Question: Hey i want to fetch the token amount how do I do that? I have reached this point but want to hold just the value
used this till here 'console.log("Signature: ",hash.meta.postTokenBalances);'
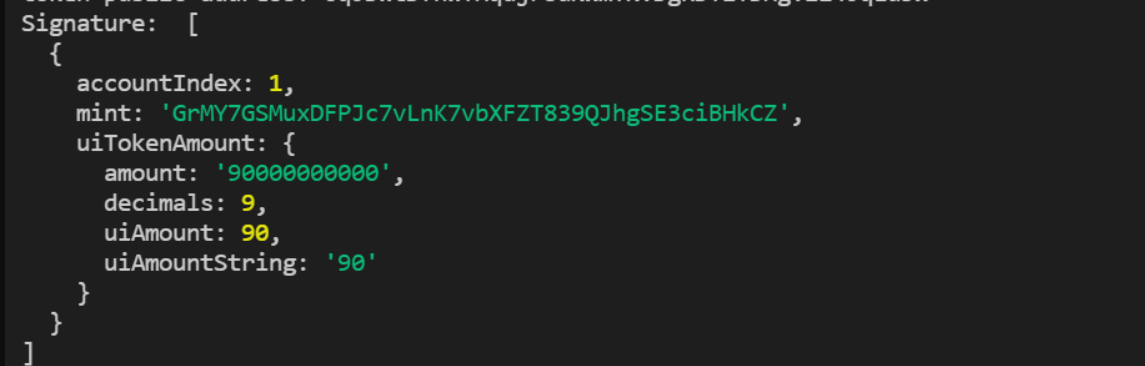
Answer: It's up to you what you need. Let's use SOL as an example, which as 9 decimal places, such that '1 SOL = 1_000_000_000 lamports'
- 'amount''90_000_000_000'- 'uiAmountString''90.000000000'
If you need to do calculations, you should hold on to 'amount' to do the math, and 'decimals' to display it. If you only need to display, then 'uiAmountString' will be easiest.